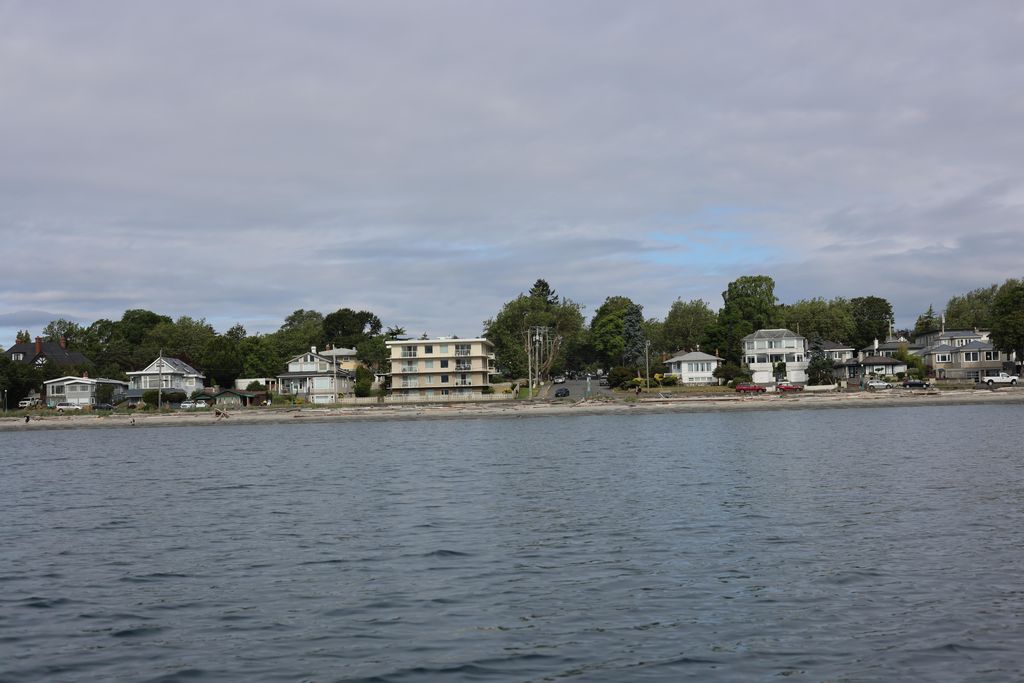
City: victoria